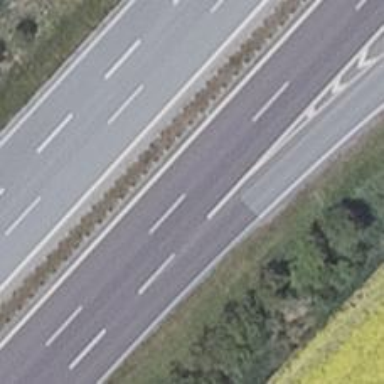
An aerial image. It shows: Motorway junction.